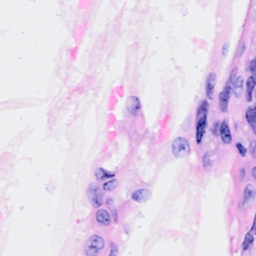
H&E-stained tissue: Breast